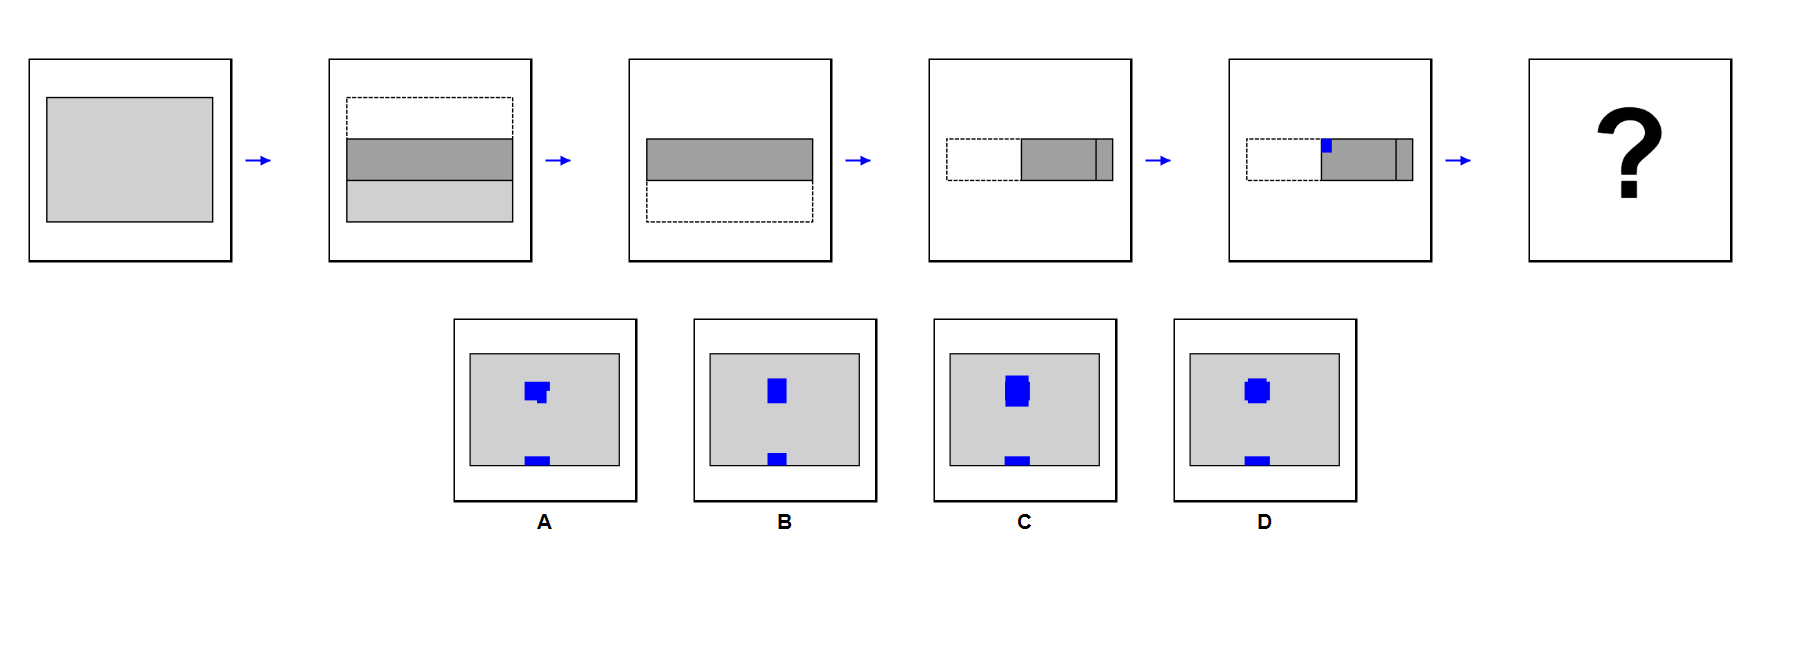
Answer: B